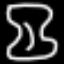
Label: hourglass